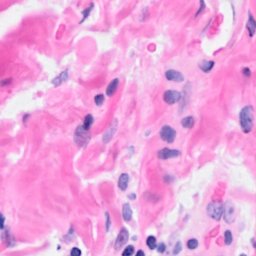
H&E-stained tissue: Breast